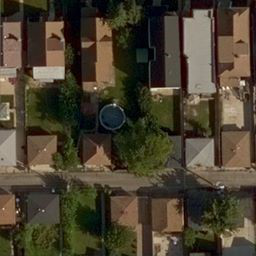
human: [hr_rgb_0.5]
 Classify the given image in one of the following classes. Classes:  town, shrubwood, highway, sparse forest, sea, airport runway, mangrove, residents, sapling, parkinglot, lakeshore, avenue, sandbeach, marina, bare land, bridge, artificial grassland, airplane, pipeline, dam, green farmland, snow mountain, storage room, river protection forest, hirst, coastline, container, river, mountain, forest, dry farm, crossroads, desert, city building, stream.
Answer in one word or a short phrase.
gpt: residents